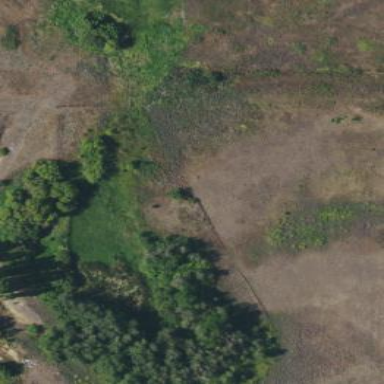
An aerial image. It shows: Swamp in wetland area.